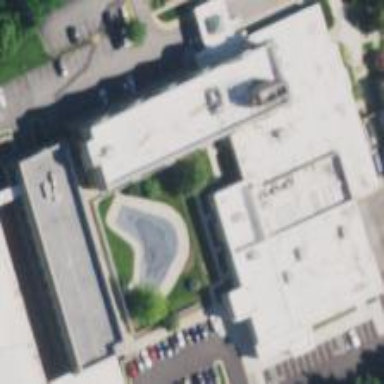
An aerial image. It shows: Hotel building.